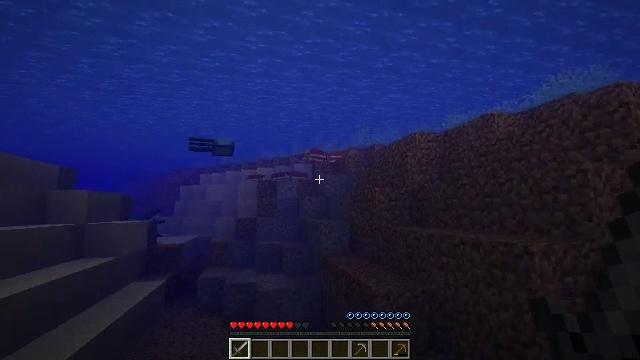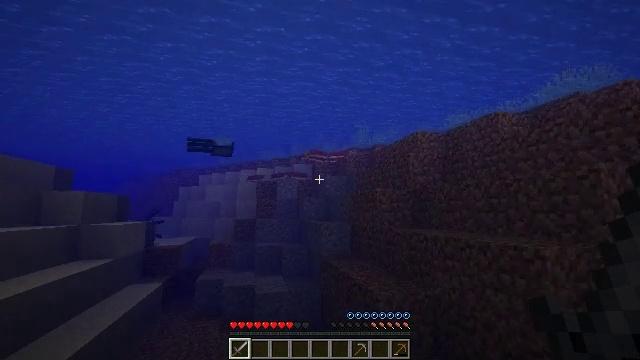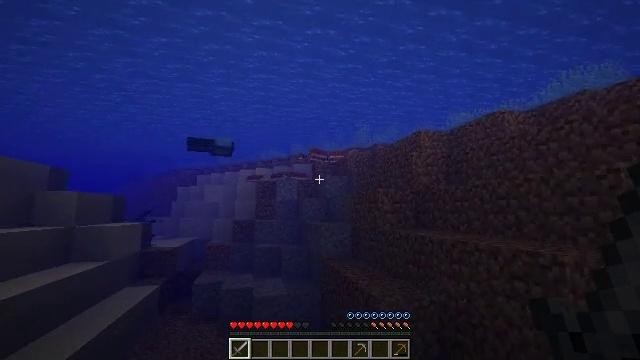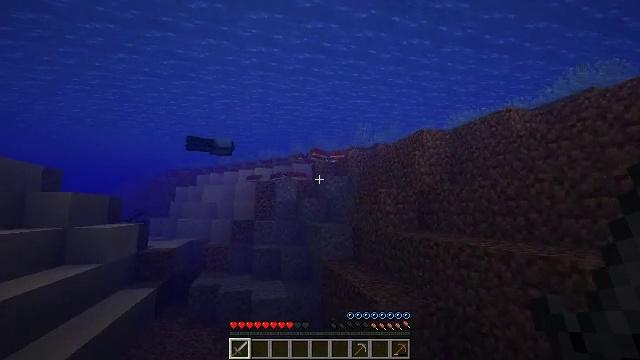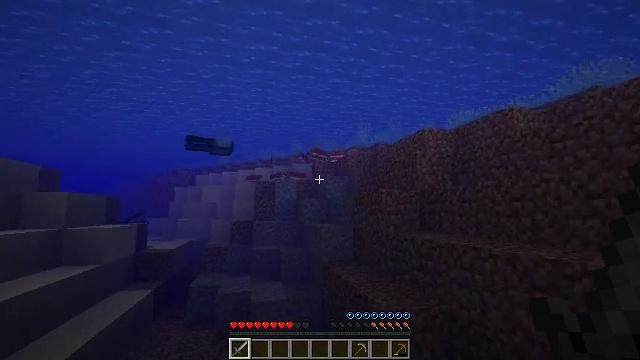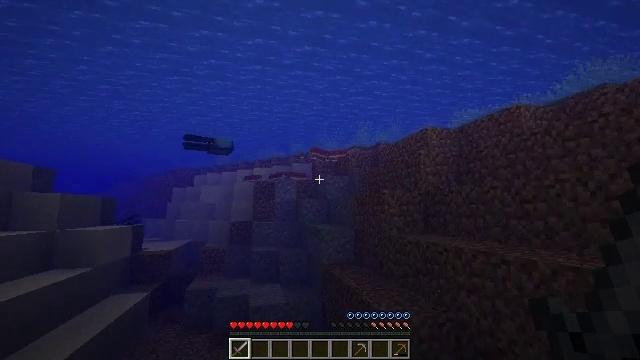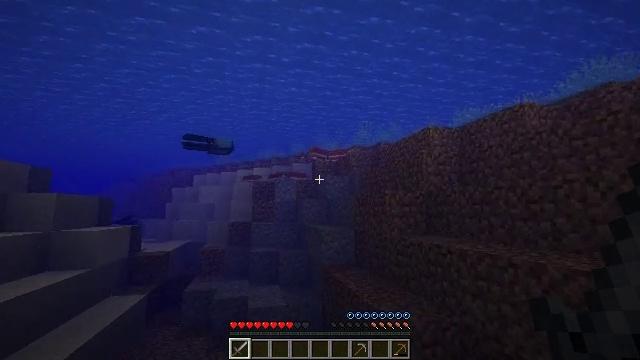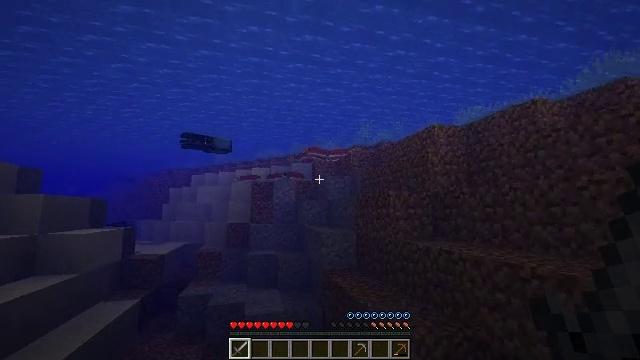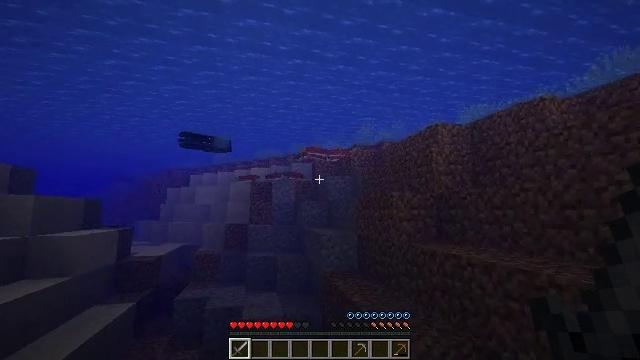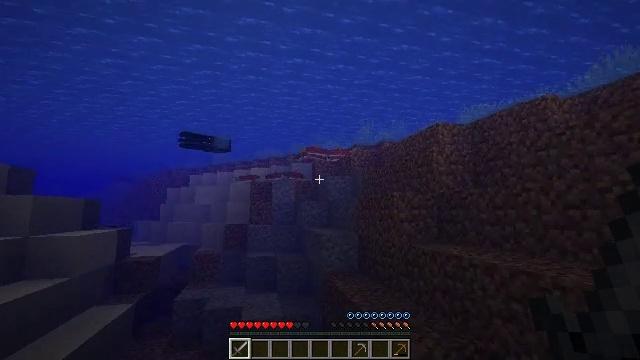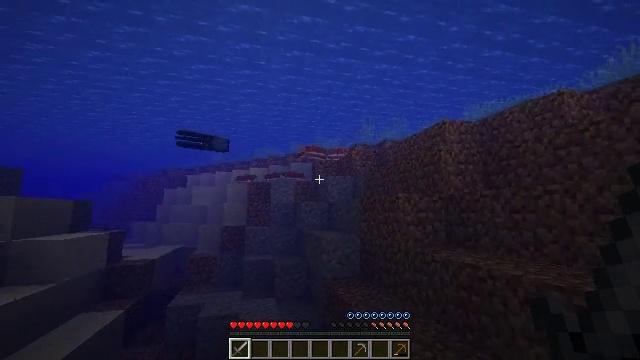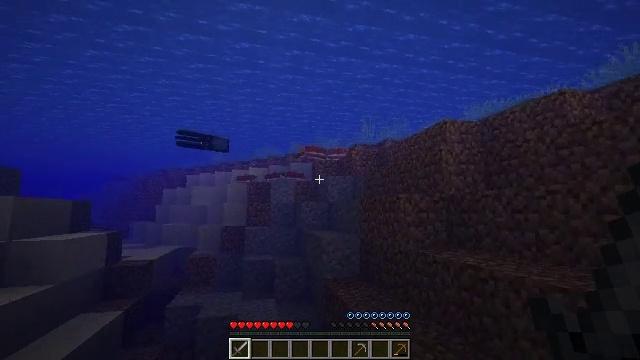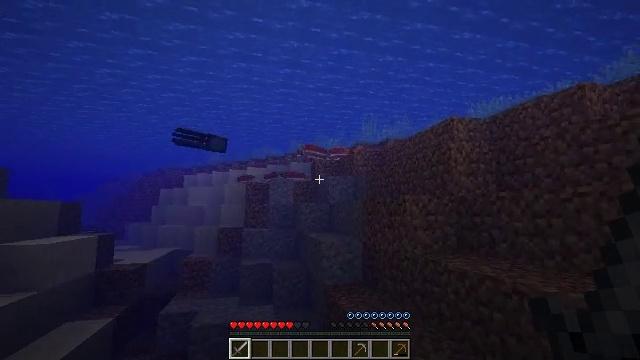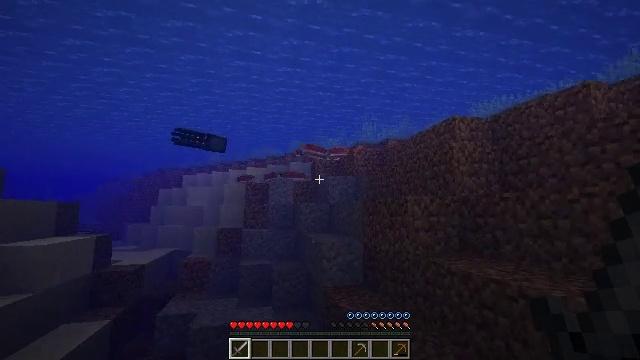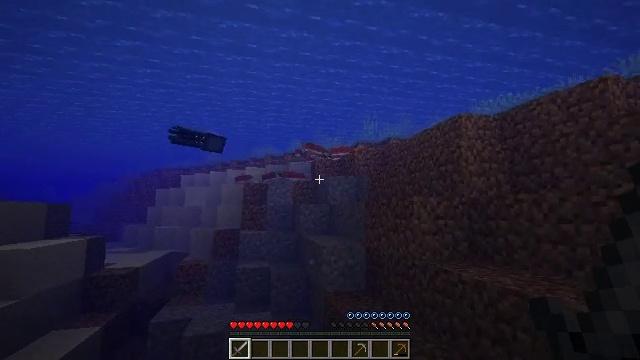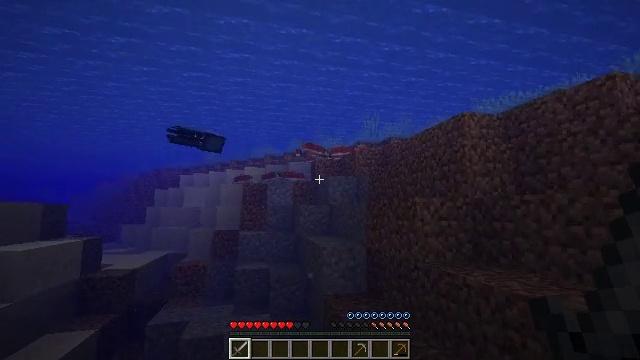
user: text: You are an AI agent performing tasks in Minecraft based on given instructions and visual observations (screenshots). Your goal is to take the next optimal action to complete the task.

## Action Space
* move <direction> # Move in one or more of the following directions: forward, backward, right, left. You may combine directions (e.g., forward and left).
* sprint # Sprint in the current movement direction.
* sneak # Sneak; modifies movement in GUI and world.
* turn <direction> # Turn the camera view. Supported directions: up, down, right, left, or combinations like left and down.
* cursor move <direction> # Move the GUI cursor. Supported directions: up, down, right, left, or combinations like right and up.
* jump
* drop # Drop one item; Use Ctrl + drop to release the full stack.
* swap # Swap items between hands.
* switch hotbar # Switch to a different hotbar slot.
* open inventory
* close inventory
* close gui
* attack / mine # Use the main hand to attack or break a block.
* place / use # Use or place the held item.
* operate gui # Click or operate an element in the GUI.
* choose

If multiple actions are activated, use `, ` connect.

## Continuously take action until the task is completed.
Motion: motion action
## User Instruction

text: Fish and kill the salmon.
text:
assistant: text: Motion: move forward
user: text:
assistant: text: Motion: move forward
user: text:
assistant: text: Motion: move forward
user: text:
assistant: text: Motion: move forward
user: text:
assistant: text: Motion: move forward
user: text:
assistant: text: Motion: move forward
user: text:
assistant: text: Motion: move forward
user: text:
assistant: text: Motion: move forward
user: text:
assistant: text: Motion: move forward
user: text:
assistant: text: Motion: move forward
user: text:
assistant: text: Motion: move forward
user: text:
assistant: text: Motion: move forward
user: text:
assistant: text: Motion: move forward
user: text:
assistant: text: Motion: move forward
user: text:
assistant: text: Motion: move forward
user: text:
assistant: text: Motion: move forward
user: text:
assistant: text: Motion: move forward, jump
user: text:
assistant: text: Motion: move forward, jump
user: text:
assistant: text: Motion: move forward, jump
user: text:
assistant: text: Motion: move forward, jump
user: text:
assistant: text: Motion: move forward
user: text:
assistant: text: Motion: move forward
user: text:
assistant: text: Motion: move forward
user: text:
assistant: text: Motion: move forward
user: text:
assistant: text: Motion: move forward
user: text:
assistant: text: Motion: move forward
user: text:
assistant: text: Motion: move forward
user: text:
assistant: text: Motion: move forward
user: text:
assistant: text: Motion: move forward
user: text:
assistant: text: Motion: move forward